Interaction volume radius: 5 \u00c5
Interaction volume height: 25 \u00c5
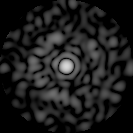
Disorder parameter: 0.8313